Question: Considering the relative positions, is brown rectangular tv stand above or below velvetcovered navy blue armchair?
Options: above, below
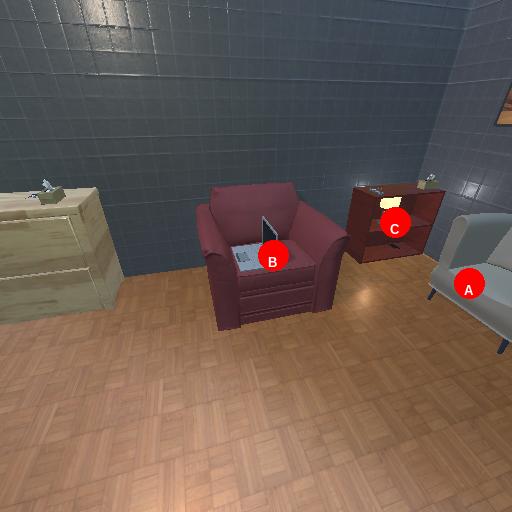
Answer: above